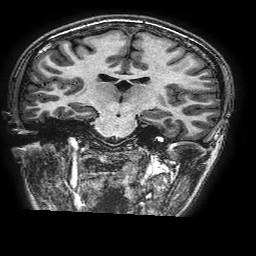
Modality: T1w
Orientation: sagittal
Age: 16
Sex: female
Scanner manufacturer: ge
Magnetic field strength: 3 T
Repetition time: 0.00766 s
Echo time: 0.003476 s